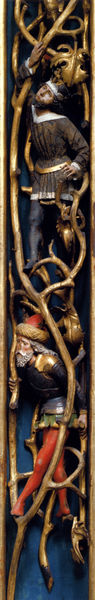
Titel: Hochaltar, Kletterfiguren von Königen und Heroen des Alten Testamentes in der Hohlkehle des Mittelschreines
Künstler: Hans Klocker
Standort: Bozen
Institution: Franziskanerkirche
Schlagwörter: baum, blau, blätter, hand, mann, weiß, grün, menschen, äste, ausschnitt, braun, frau, grau, hintergrund, holz, hut, hüte, männer, schwarz, gürtel, rot, hochformat, ornament, bart, bärte, hose, mütze, band, diener, falten, halten, kleidung, lang, pelz, rahmen, silber, vollbart, ast, zweige, kirche, gewand, gold, personen, blatt, pflanze, krone, schultern, stock, ranken, skulptur, beine, relief, taille, holzschnitt, schuhe, stab, figuren, könig, detail, schmal, dekor, verzierung, streifen, metall, foto, fotografie, photographie, strümpfe, eisen, geflecht, zweig, deko, knüppel, ritter, altar, hochaltar, ranke, schnitzerei, photo, fragment, böau, gotisch, geäst, strumpfhose, wams, dornen, prinz, zwerg, gefasst, rebe, weinrebe, weiser, turban, pullover, hol, fassung, klettern, foro, schnitzwerk, rohr, verzerrt, gesprenge, länglich, känig, schitzwerk, astwerk, photogaphie, gürte, bergarbeiter, gols, leggings, kann man nicht erkennen total verzerrt, #ranke, knüooel, strumfhose, kletter, altarverzierung